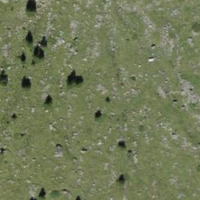
EUNIS habitat code: 23
Species observed at this site:
Clinopodium vulgare
Astrantia major
Neottia ovata
Gentianella campestris